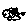
Label: sun